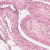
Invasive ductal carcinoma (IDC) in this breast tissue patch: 0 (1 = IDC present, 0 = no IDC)